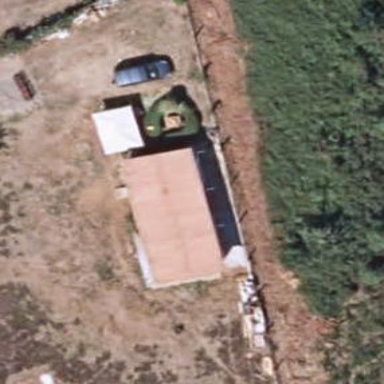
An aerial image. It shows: Hut.